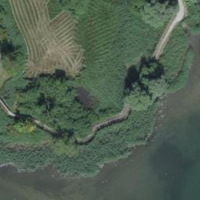
EUNIS habitat code: 14
Species observed at this site:
Tachybaptus ruficollis
Podiceps cristatus
Volucella pellucens
Lamium galeobdolon
Filipendula ulmaria